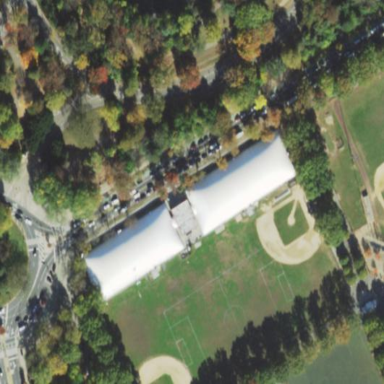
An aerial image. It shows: Sports center enclosed by fence.